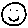
Label: smiley face